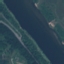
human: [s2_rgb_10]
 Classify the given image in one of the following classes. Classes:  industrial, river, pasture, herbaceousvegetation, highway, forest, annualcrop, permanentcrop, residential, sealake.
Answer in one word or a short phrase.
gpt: River